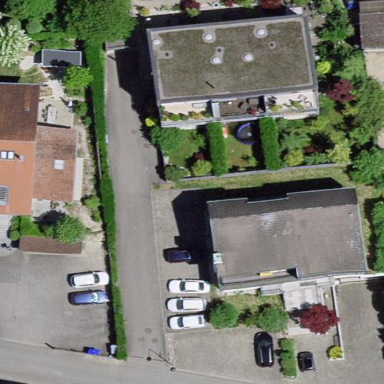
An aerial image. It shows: Parking available on the street side.